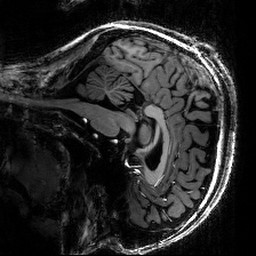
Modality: T1w
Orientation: sagittal
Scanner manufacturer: siemens
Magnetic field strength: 6.98 T
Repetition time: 2.5 s
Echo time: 0.00288 s